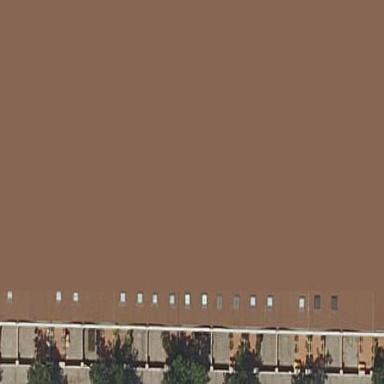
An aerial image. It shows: Terrace building.